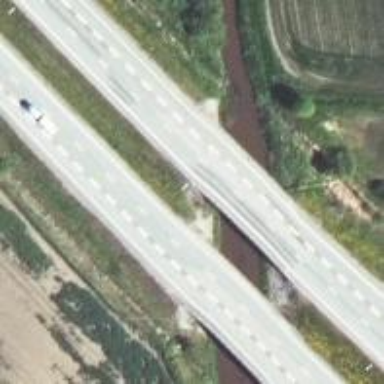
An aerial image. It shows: Asphalt motorway.